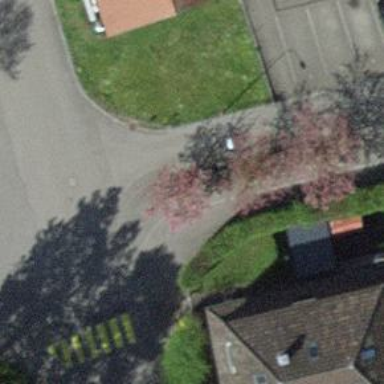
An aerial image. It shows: Bollard.